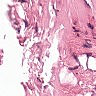
Metastatic tissue present: no